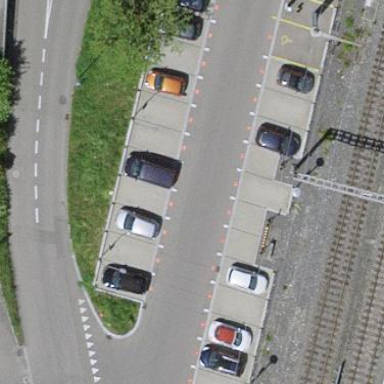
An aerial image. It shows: Parking area with bus and train park and ride facility.